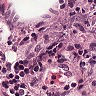
Metastatic tissue present: no